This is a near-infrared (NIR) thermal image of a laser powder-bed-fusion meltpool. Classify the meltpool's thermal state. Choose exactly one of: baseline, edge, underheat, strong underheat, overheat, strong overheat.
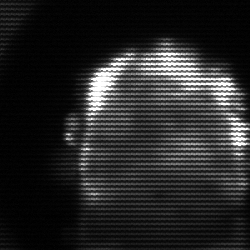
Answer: baseline